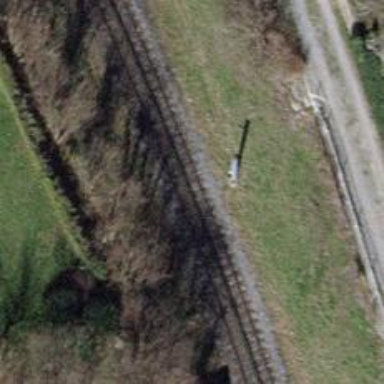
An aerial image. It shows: Solitary milestone along the railway.